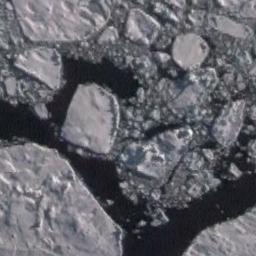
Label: sea_ice